Interaction volume radius: 5 \u00c5
Interaction volume height: 10 \u00c5
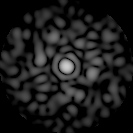
Disorder parameter: 0.8888